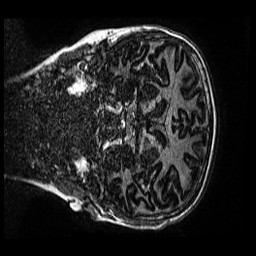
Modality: MP2RAGE
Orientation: coronal
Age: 11
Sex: male
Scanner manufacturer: siemens
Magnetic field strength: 3 T
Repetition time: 4 s
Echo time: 0.00299 s